Question: When I open up a XAML project, the Error list will report issues with all behaviors on each page I have open. Examples of the are:
'''
The name "EventTriggerBehavior" does not exist in the namespace "using:Microsoft.Xaml.Interactions.Core"
The name "Interaction" does not exist in the namespace "using:Microsoft.Xaml.Interactivity"
'''
But I do have and confirmed the reference to BehaviorsXamlSDKManaged and the project does compile and run fine.

If I open up Blend, by either right clicking the solution explorer or opening it in windows explorer - Blend will report back the same errors and when I go to the Asset List - the behaviors will be blank
##
If I create a Javascript version, all behaviors are found.
I am stumped after spending a few days on this, any assistance would be greatly appreciated.
---- EDIT: I tried reinstalling VS2013
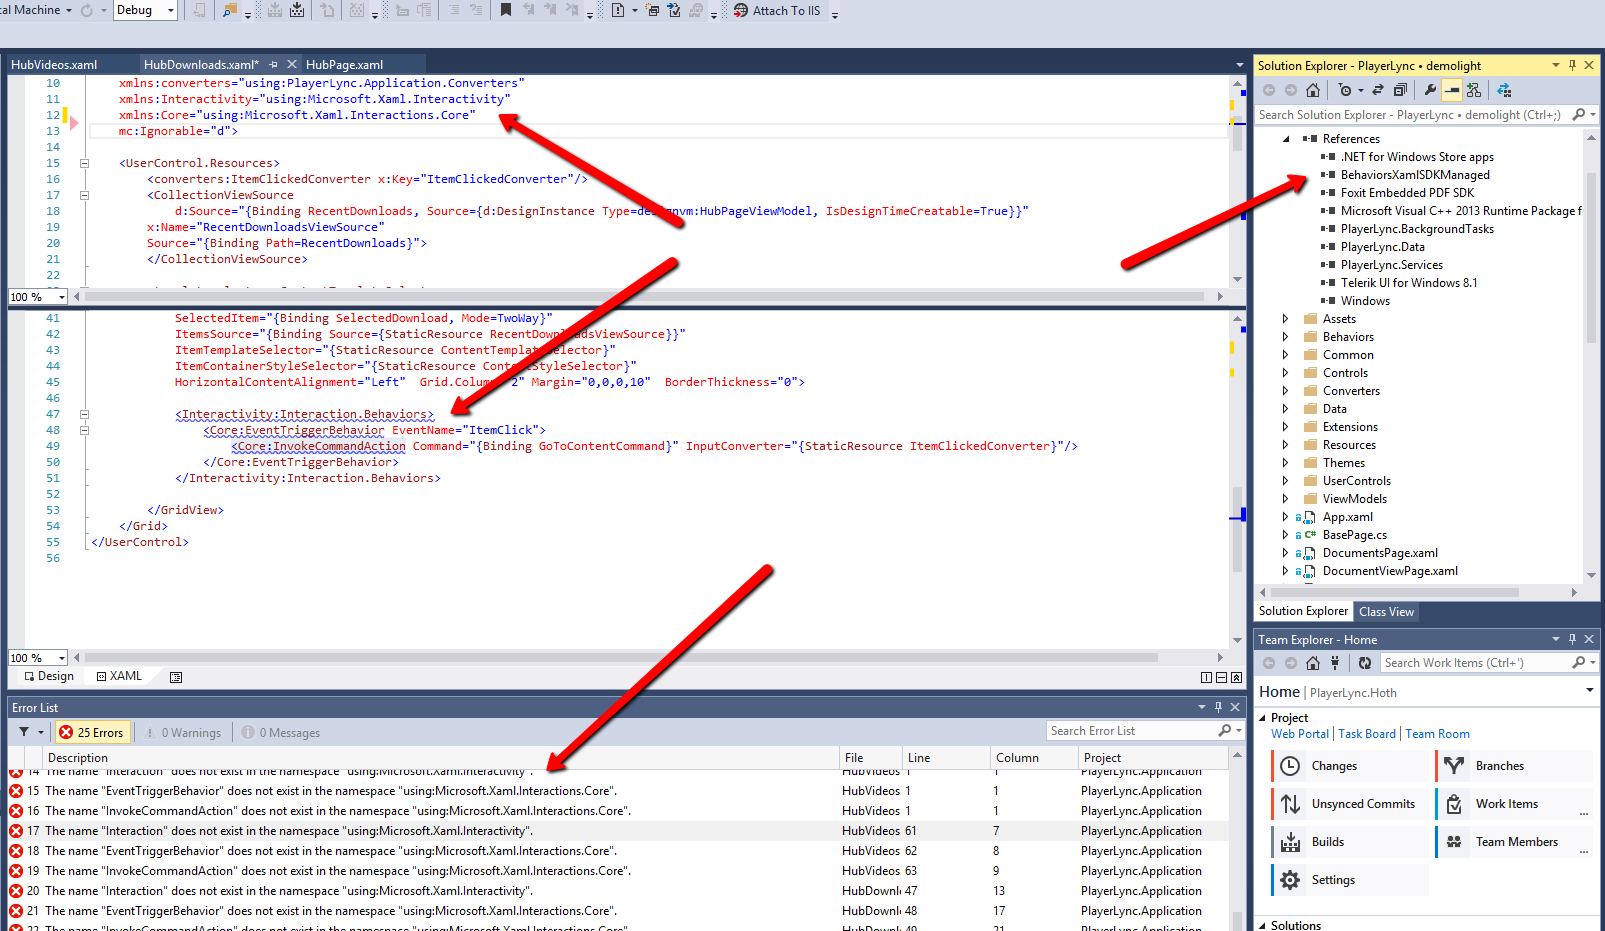
Answer: After updating to Visual Studio Update 2 - the issue was resolved.